Question: How can I make a Query in Firebase database to get some of the children in my console? For example, from the snapshot below, how can I make a query to get just the 'Image's where 'Des: 11'.

I'm using this code:
'''
func loadData(){
Ref=FIRDatabase.database().reference().child("Posts")
Handle = Ref?.queryOrdered(byChild: "11").observe(.childAdded ,with: { (snapshot) in
if let post = snapshot.value as? [String : AnyObject] {
let img = Posts()
img.setValuesForKeys(post)
self.myarray.append(img)
self.tableView.reloadData()
}
})
}
'''
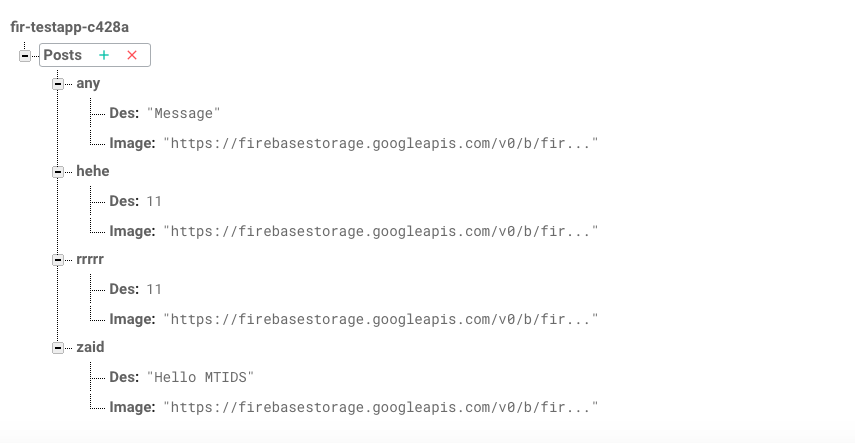
Answer: As El Capitain said, you'll need to use this:
'''
func loadData(){
let ref = FIRDatabase.database().reference().child("Posts")
ref?.queryOrdered(byChild: "Des").queryEqual(toValue: "11").observe(.childAdded, with: { snapshot in
if let post = snapshot.value as? [String : AnyObject] {
// do stuff with 'post' here.
}
})
}
'''
Also, as he mentioned, you'll want to set your security rules to allow you to search by 'Des', or whatever other child node you'll be querying by. In addition, you'll need to set the rules to allow you read access to the query location:
'''
{
"rules": {
".read": "auth != null",
".write": "auth != null",
"Posts": {
"$someID": {
".indexOn": ["Des"]
}
}
}
}
'''
However, you're not going to get 'only the images' though, your query will return the entire node. In this case, the query above would return the rrrrrr node.